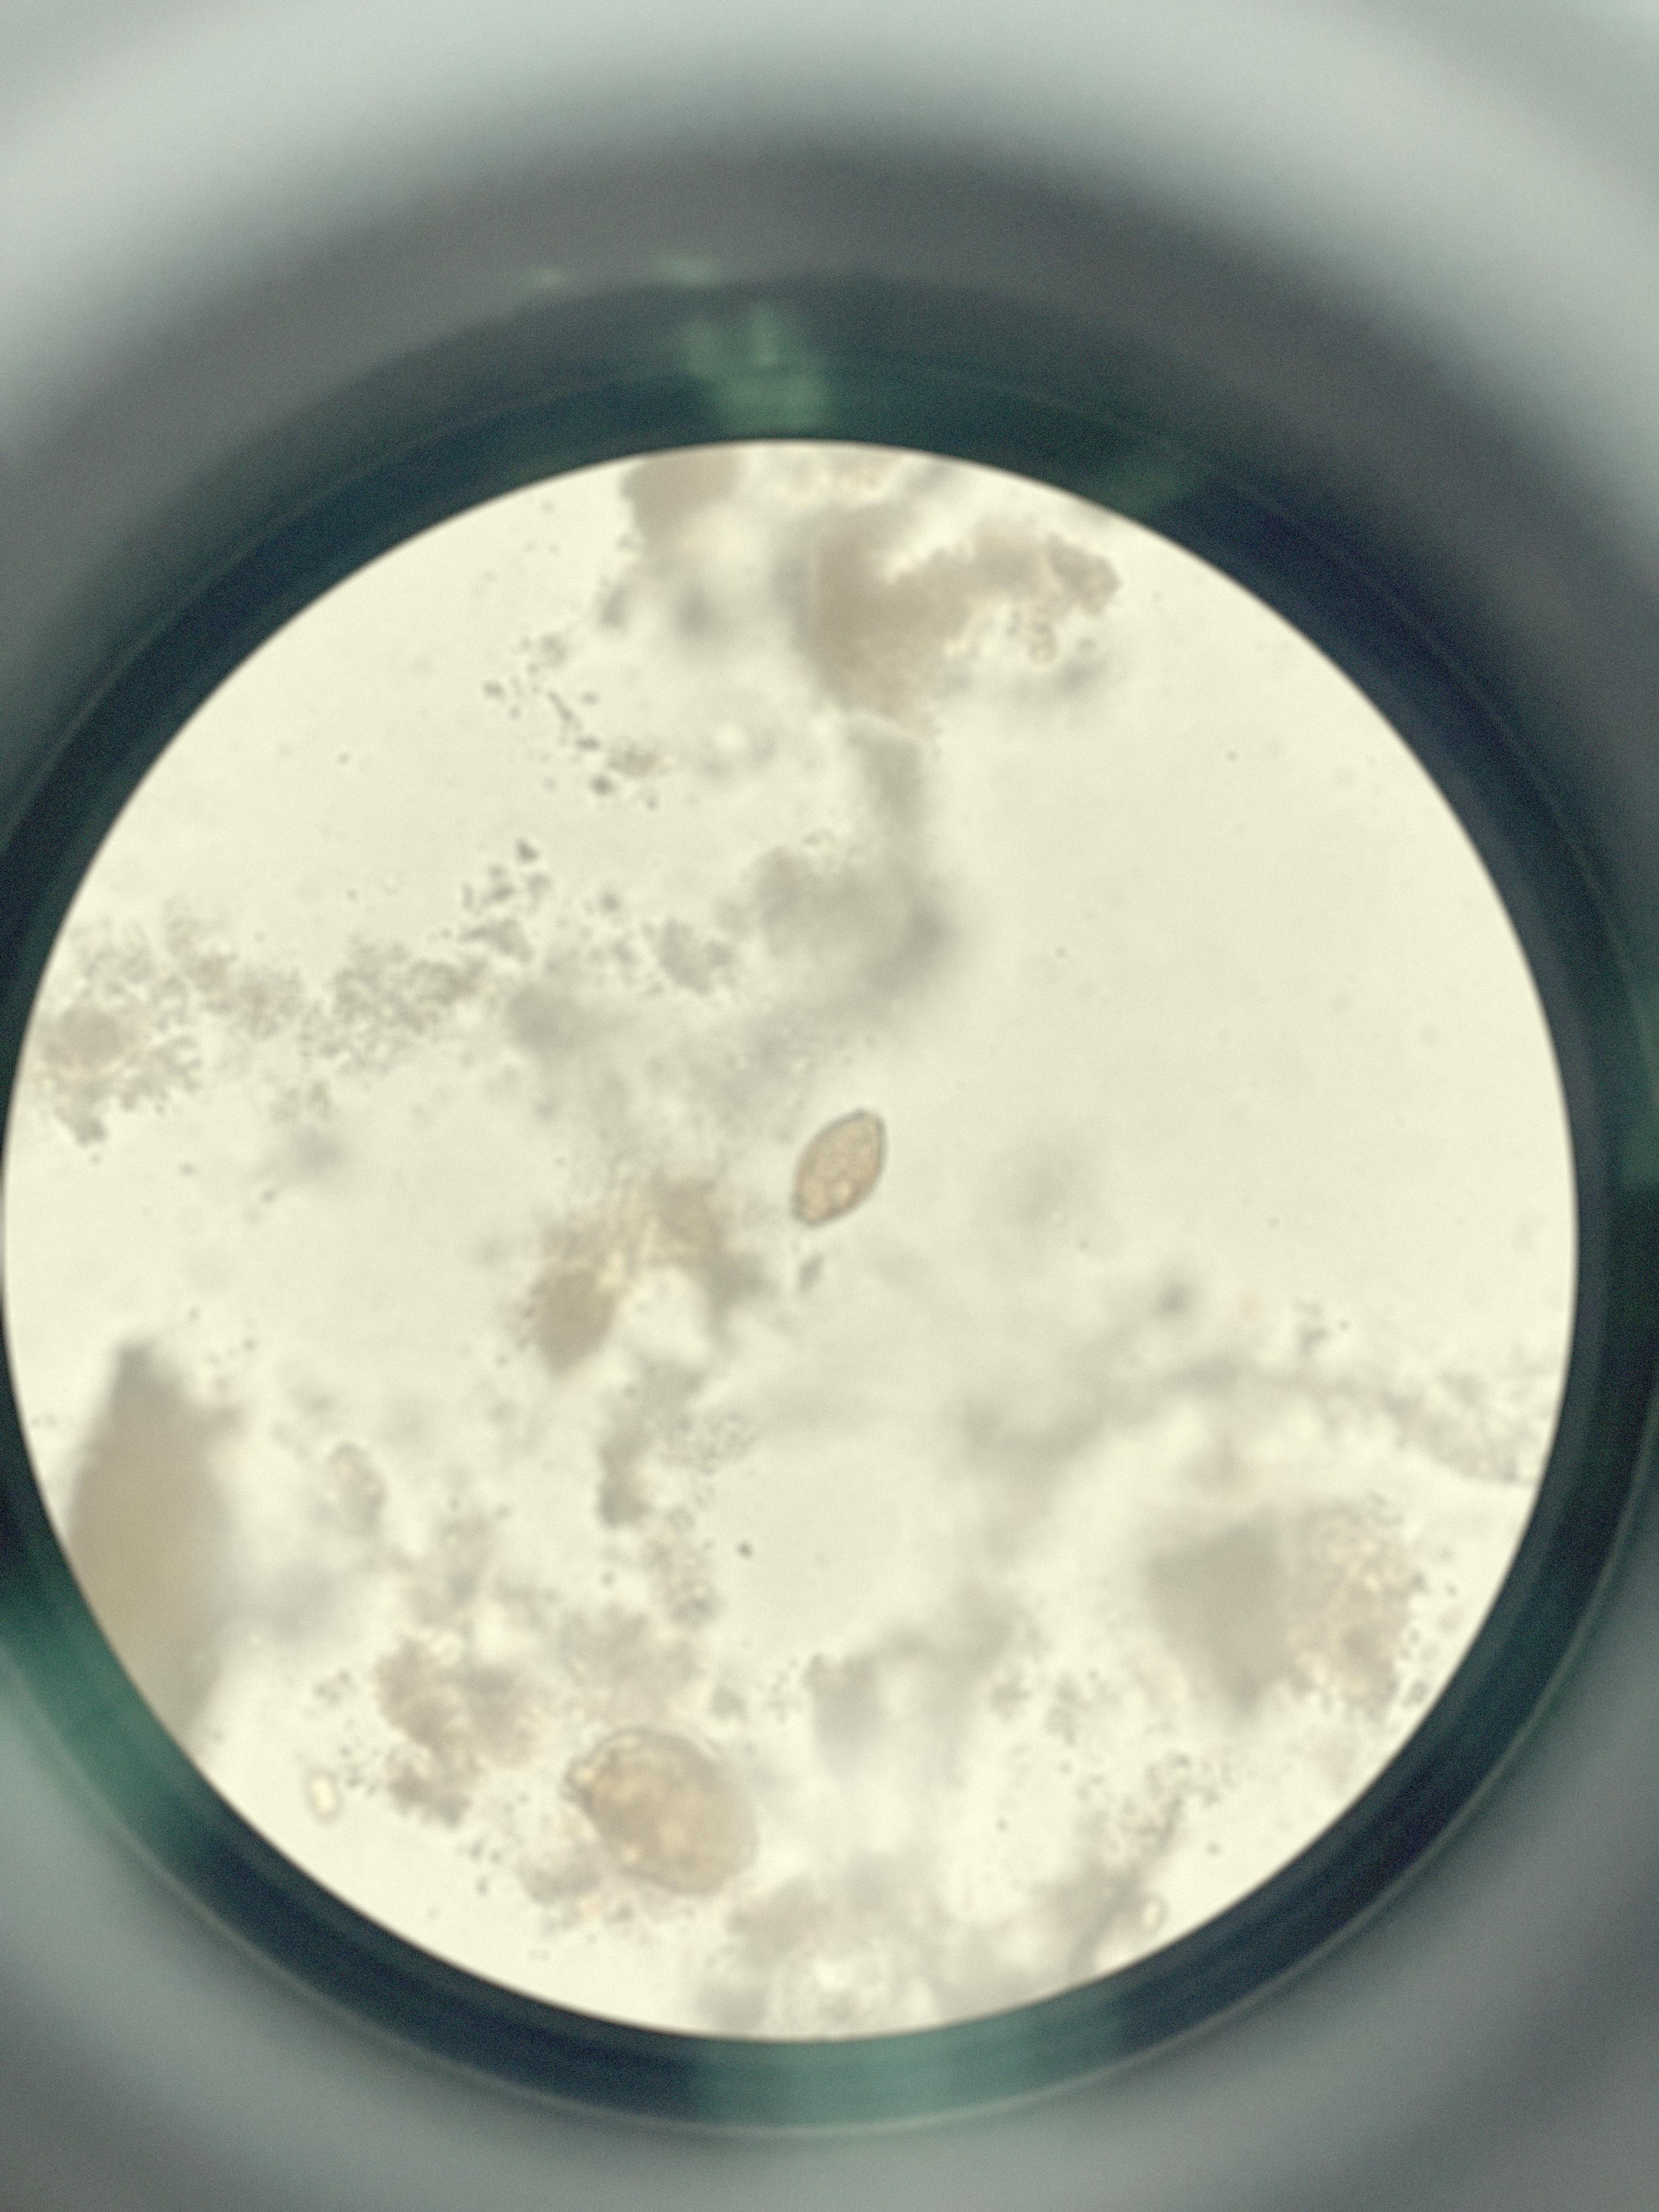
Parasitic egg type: Trichuris trichiura